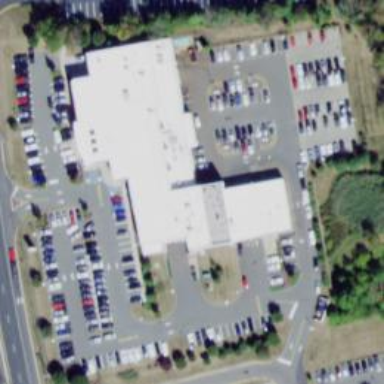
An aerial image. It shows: Shop that sells cars.